Question: I have this database (mysql):

And I have code:
'''
$day = $app->request->post('day');
$startLocation = $app->request->post('startLocation');
$datum = new DateTime();
$startTime = $datum->getTimestamp(); //this line is IMPORTANT
global $user_id;
$db = new DbHandler();
// creating new task
$day_id = $db->createDay($user_id, $day, $startLocation, $startTime); ETC...
'''
but I cant submit that 'timestamp' data into database in 'startTime' witch have 'type timestamp'
Why? How to do that?
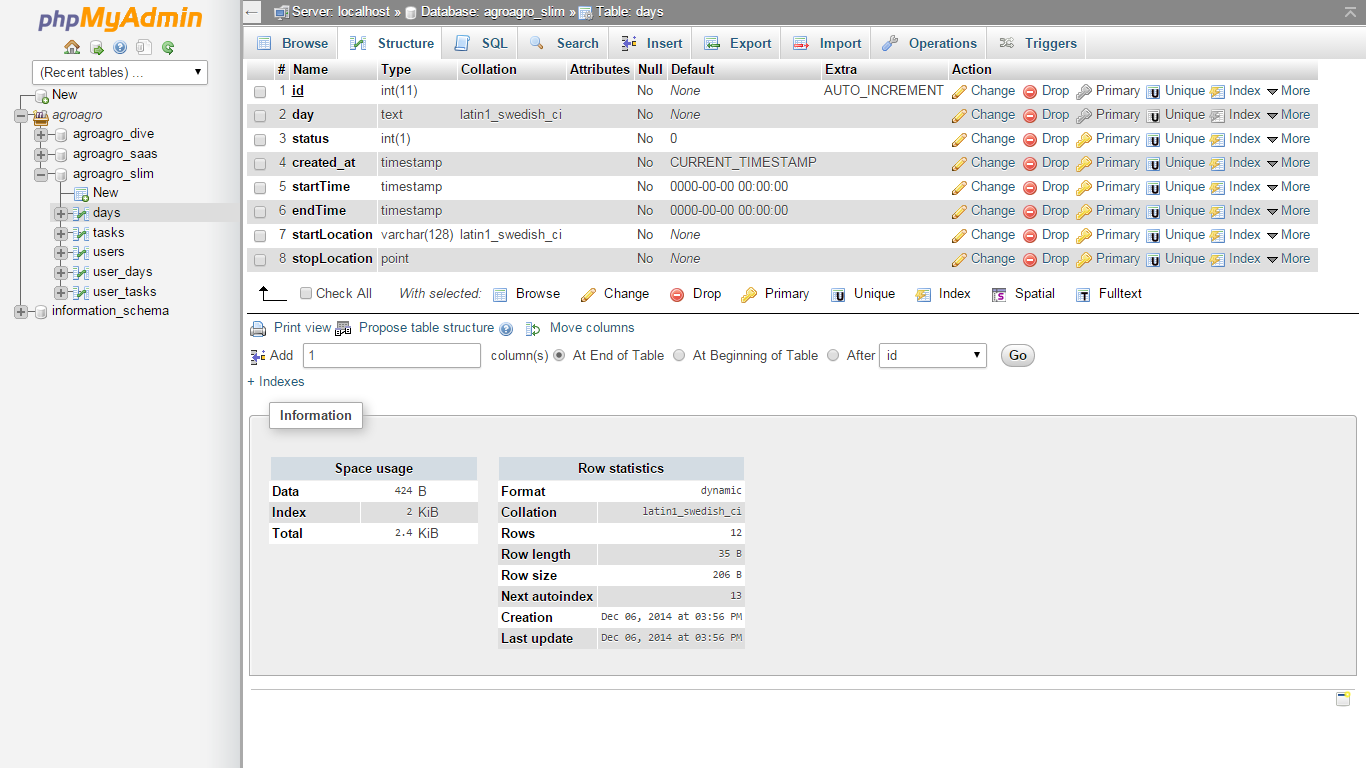
Answer: If your column data type is 'TIMESTAMP', then it should be:
'''
$datum = new DateTime();
$startTime = $datum->format('Y-m-d H:i:s');
'''
Note: '->getTimestamp()' returns
And modify your wrapper function:
'''
public function createDay($user_id, $day, $startLocation, $startTime) {
$stmt = $this->conn->prepare("INSERT INTO days(day,startLocation,startTime) VALUES(?,?,?)");
$stmt->bind_param('sss', $day, $startLocation, $startTime); // change the d into s in your types
$result = $stmt->execute();
$stmt->close();
}
'''